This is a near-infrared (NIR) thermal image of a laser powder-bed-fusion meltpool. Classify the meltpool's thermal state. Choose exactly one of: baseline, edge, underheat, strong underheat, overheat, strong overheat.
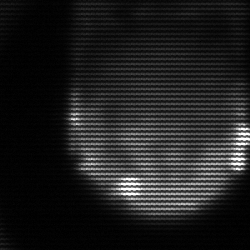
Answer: edge